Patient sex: M
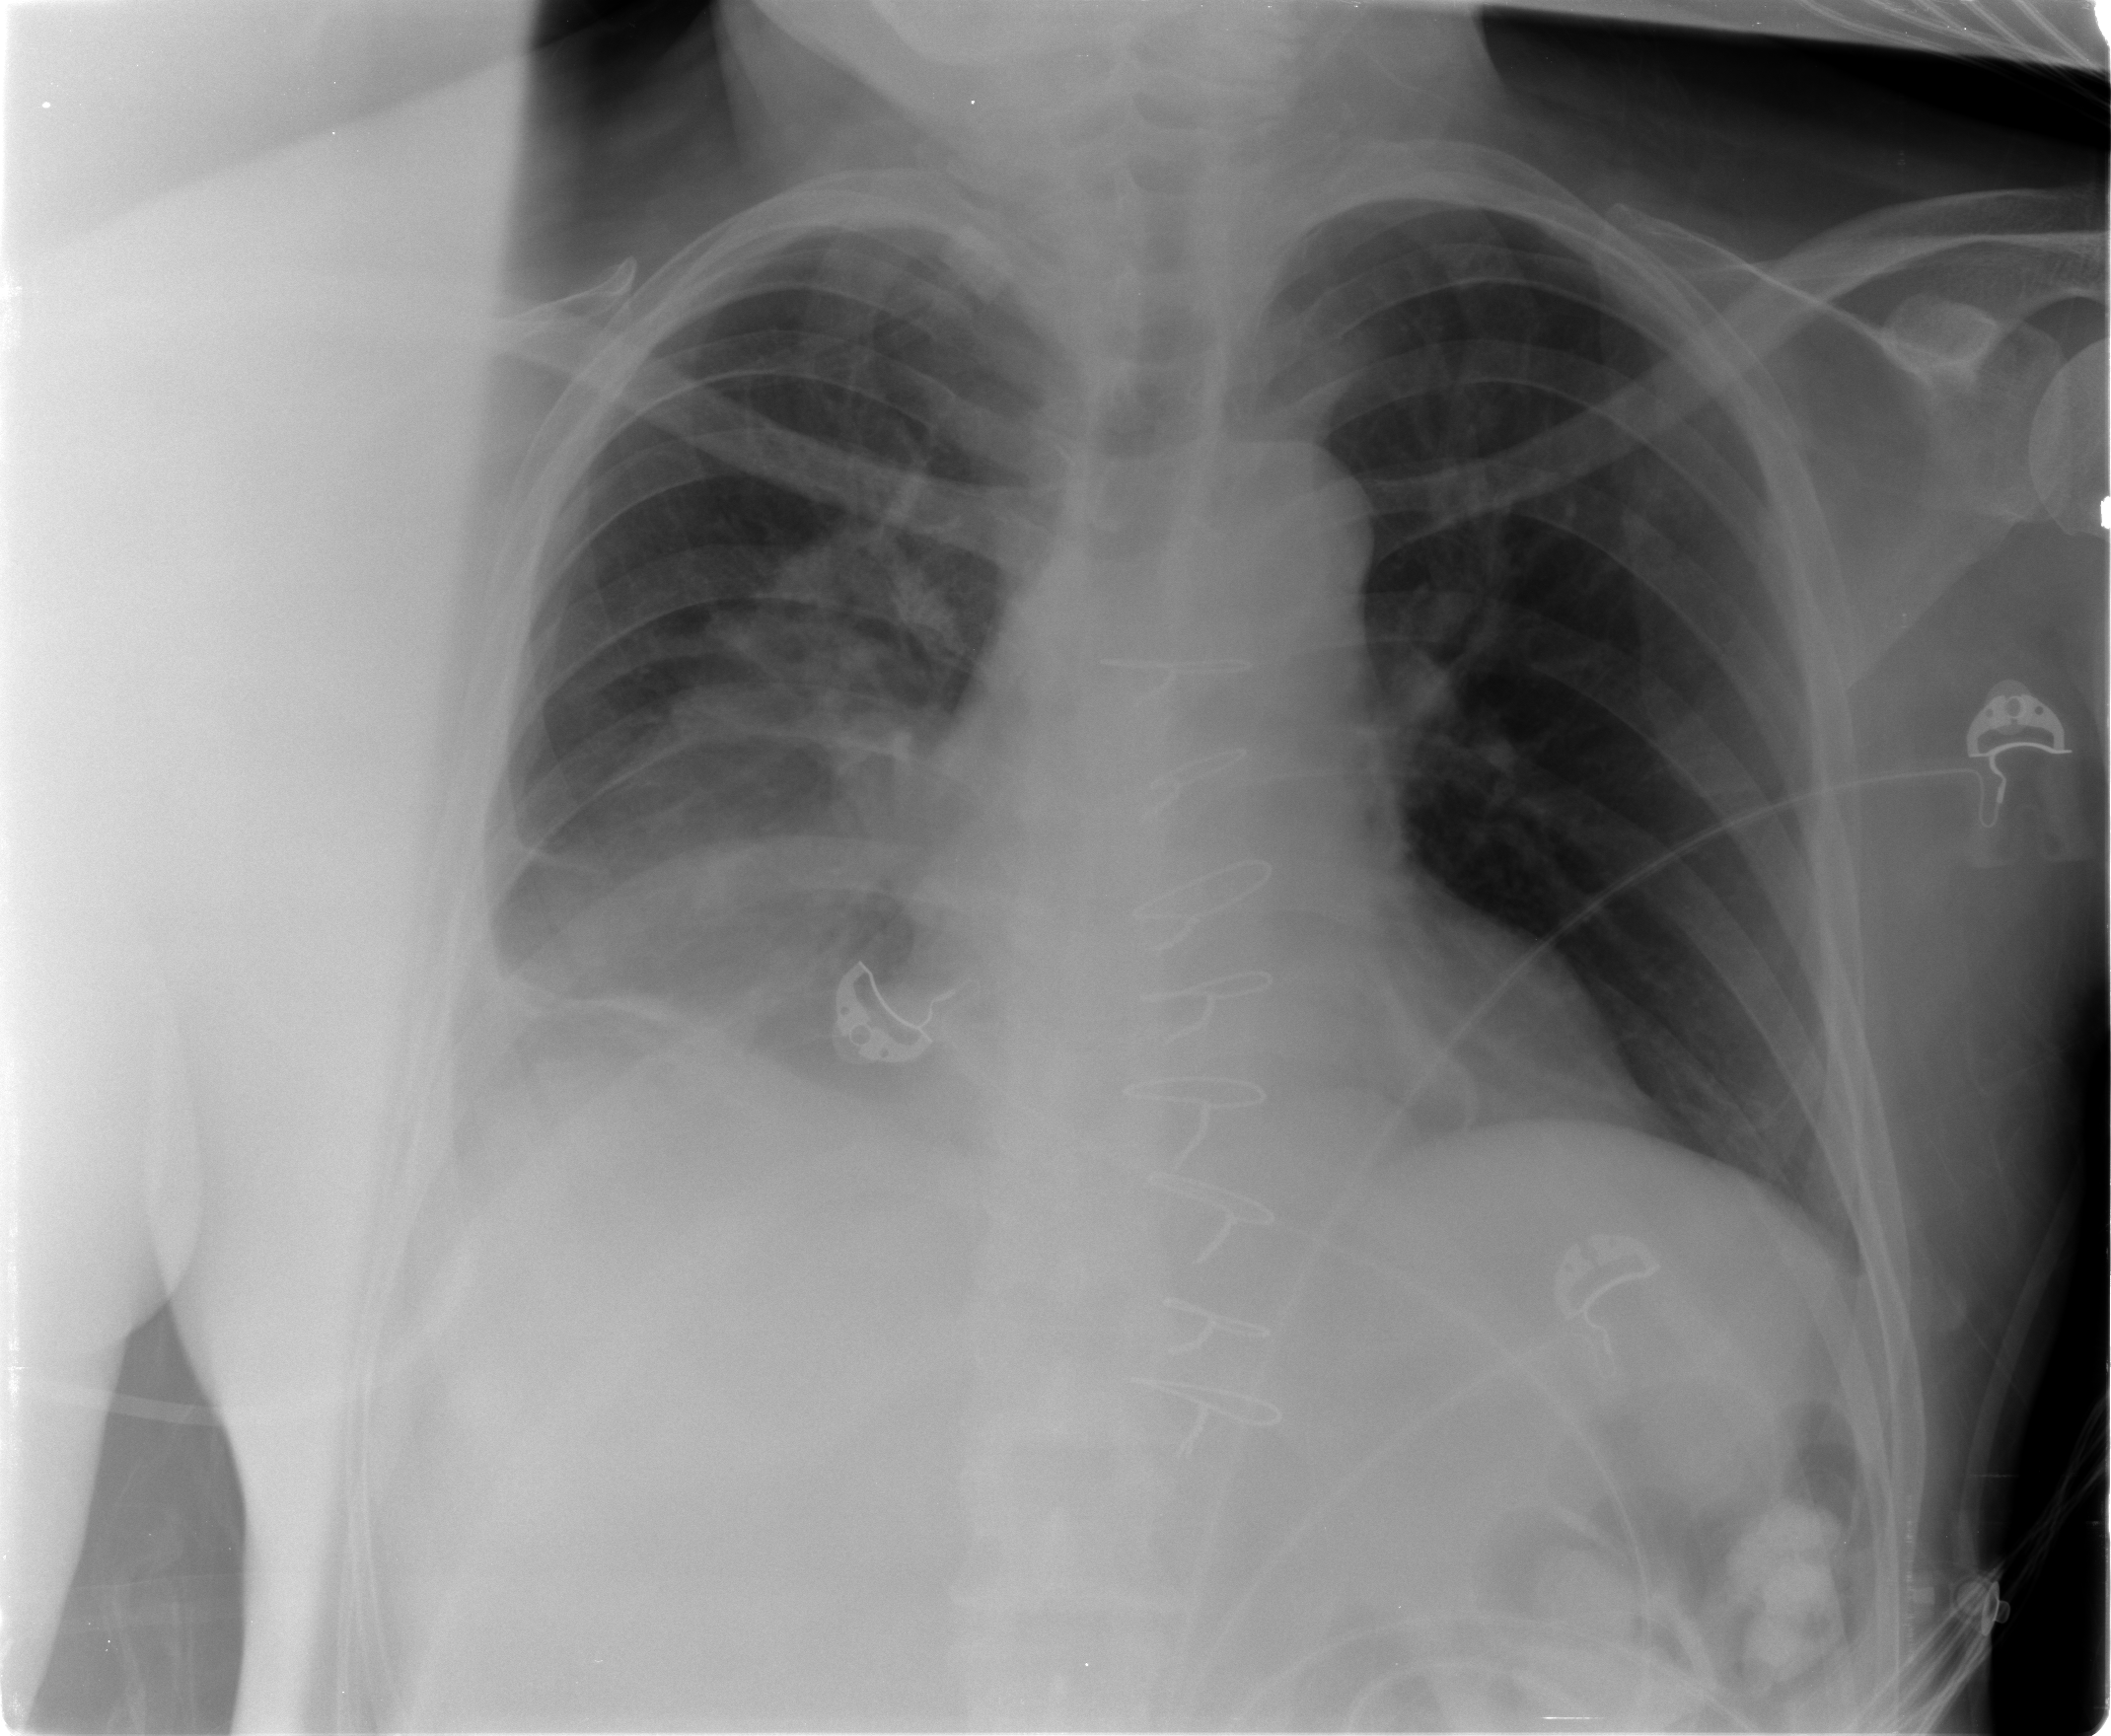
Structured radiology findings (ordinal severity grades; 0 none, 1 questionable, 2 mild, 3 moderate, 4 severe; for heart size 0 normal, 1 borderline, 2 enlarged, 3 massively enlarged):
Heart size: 0
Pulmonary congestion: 0
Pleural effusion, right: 0
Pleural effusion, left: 0
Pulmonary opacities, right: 2
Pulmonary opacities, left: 0
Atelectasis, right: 2
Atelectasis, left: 0